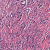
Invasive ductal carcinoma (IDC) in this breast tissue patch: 1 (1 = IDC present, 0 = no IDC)